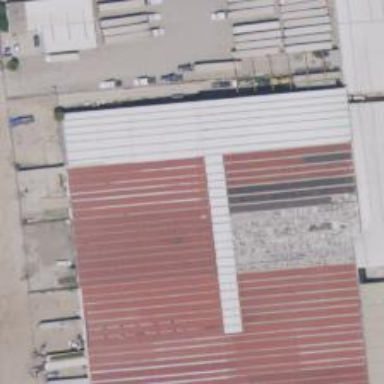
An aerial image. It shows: Industrial building.